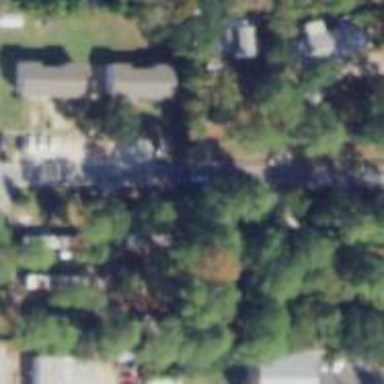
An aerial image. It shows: This residential area consists of single-family homes.